Field crop: maize
Growth stage: 2
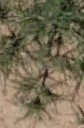
Species: salsola